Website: walmart
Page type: account-selection
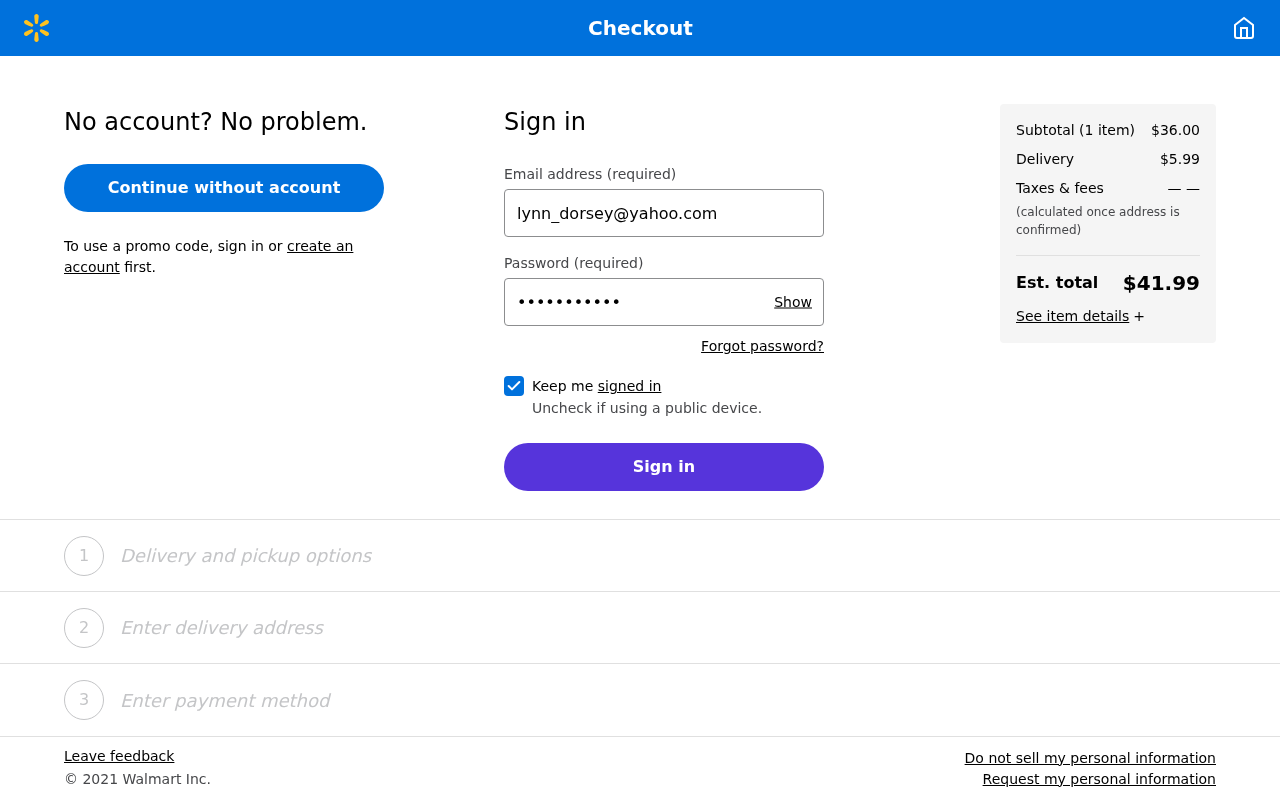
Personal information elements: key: PII_EMAIL
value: lynn_dorsey@yahoo.com
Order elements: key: ORDER_NUM_ITEMS
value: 1
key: ORDER_SUBTOTAL
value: $36.00
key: ORDER_SHIPPING_COST
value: $5.99
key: ORDER_TOTAL
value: $41.99